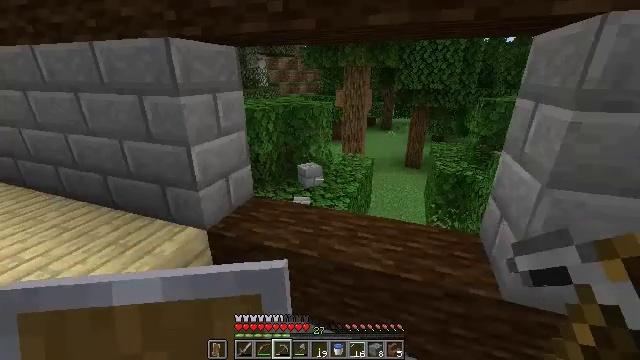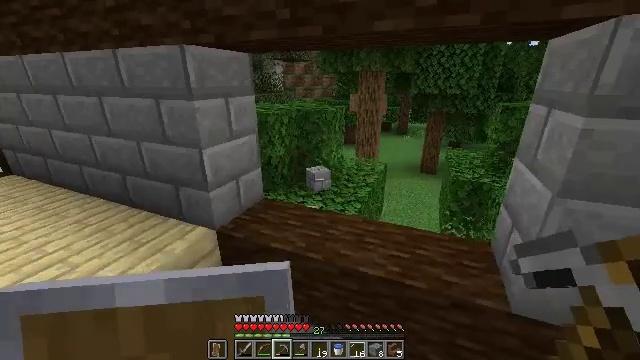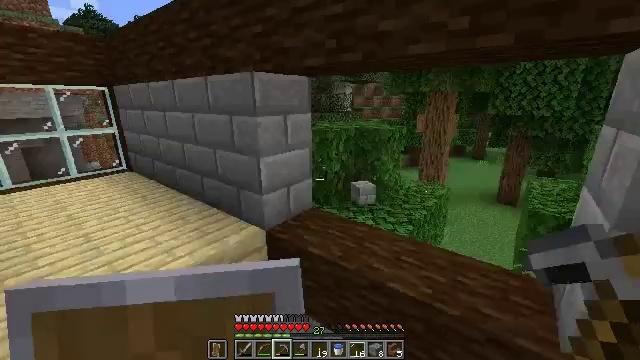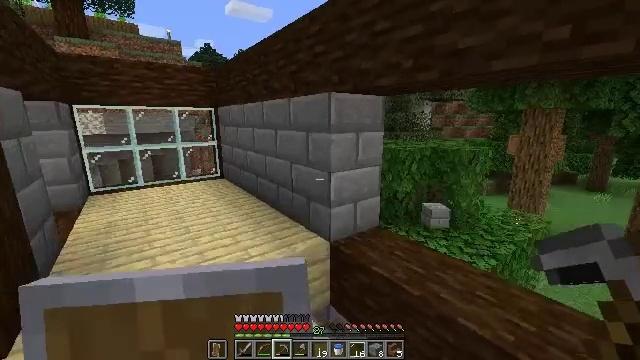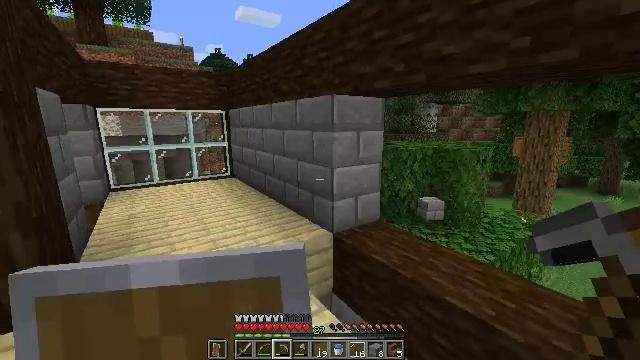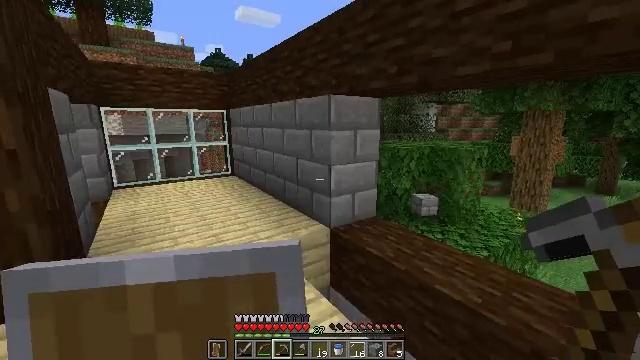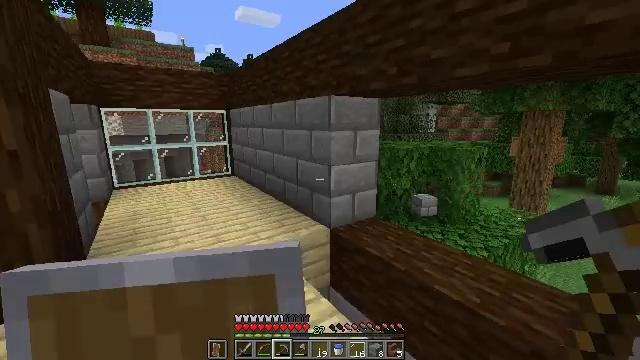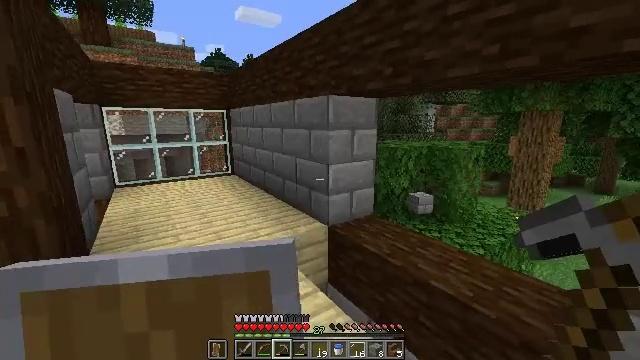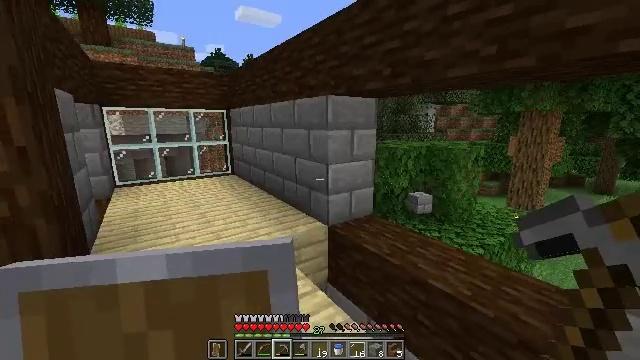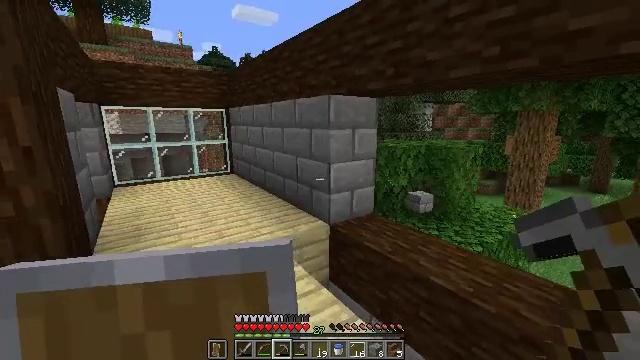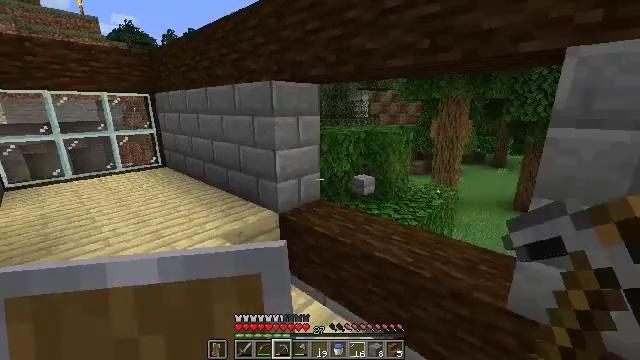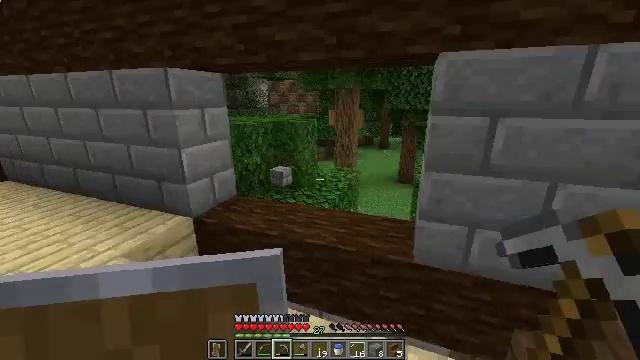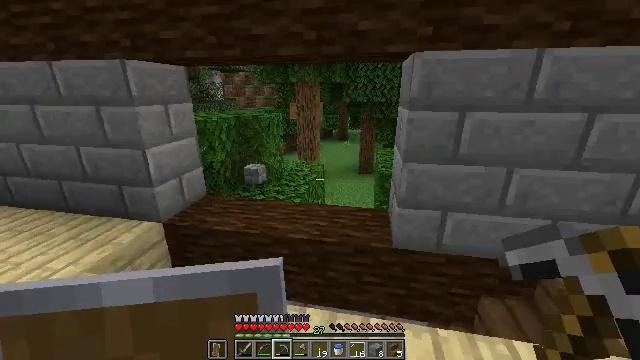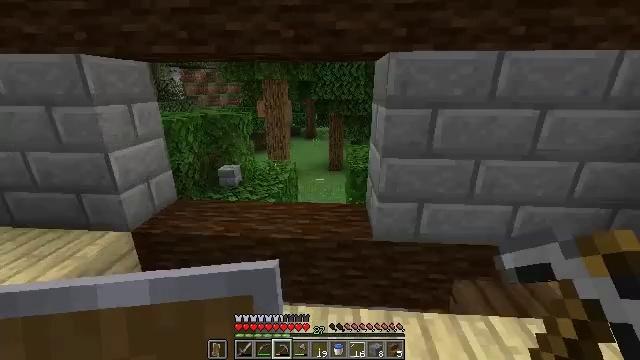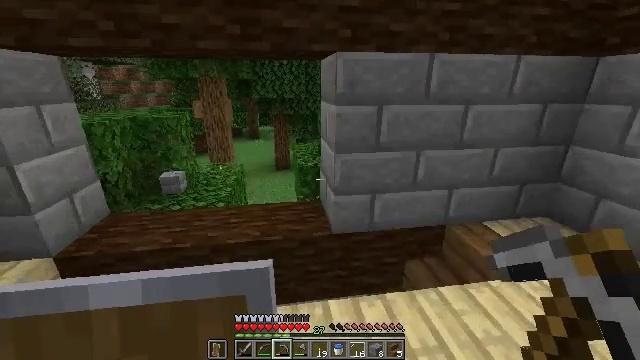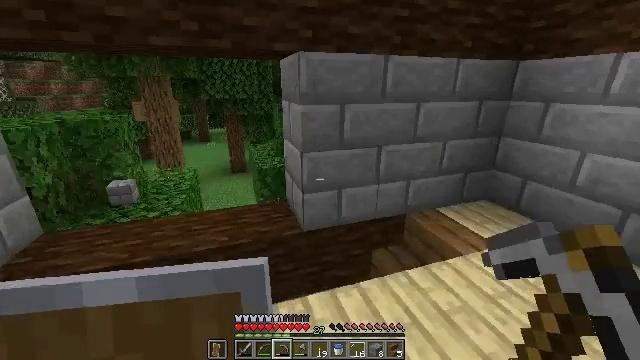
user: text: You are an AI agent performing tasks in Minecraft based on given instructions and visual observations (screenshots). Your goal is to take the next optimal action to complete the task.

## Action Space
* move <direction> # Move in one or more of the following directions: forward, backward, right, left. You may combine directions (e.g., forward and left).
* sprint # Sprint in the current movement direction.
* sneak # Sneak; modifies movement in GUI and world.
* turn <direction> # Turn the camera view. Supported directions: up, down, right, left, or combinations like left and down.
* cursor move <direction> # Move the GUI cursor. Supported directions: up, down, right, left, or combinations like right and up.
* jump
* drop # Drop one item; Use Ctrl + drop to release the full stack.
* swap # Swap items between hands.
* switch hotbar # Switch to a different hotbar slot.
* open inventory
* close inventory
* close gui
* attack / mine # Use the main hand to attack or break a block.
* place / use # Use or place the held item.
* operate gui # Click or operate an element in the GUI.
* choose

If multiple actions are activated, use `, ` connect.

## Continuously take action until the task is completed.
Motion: motion action
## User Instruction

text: Mine stone bricks from a structure.
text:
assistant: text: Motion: move back and move right, turn left
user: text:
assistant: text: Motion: move back and move right, turn left and up
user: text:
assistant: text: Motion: move back, turn left and up
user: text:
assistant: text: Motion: move back, turn left
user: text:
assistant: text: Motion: no_op
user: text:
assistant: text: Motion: no_op
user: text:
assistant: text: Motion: no_op
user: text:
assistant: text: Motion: no_op
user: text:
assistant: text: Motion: move left
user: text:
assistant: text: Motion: move left, turn right and down
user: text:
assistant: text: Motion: move left, turn right and down
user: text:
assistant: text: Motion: move left, turn right and down
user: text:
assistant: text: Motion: move left, turn right
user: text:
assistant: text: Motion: move left, turn right
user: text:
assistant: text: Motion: move left, turn right
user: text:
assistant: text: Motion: move left, turn right
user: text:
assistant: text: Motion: turn right
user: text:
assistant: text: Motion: turn right, attack / mine
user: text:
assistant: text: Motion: attack / mine
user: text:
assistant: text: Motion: move forward, attack / mine
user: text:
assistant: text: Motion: move forward, attack / mine
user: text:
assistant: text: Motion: move forward and move right, attack / mine
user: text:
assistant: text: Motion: move right, attack / mine
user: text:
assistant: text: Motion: attack / mine
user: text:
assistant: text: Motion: attack / mine
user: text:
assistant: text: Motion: attack / mine
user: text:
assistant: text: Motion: attack / mine
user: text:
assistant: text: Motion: attack / mine
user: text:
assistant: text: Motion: attack / mine
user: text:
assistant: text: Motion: attack / mine